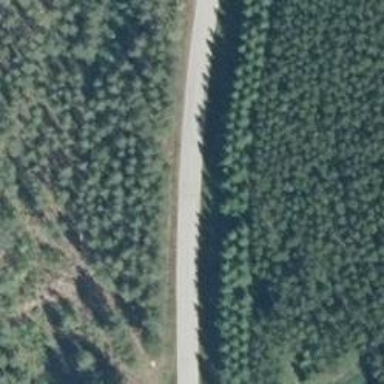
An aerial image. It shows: Tertiary road.